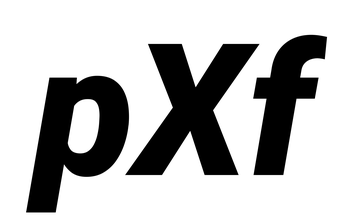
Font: Roboto-Italic_Black_Italic